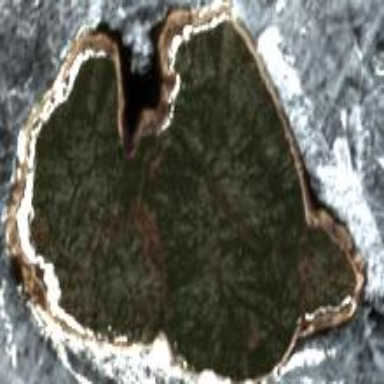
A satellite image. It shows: Island.